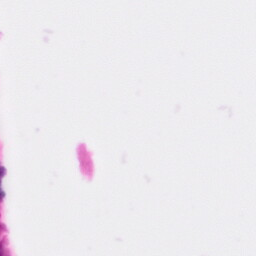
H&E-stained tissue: Pancreatic